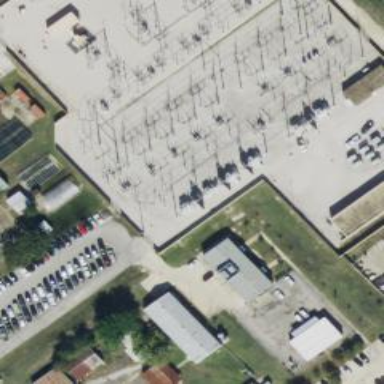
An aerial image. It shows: Switch for power supply.